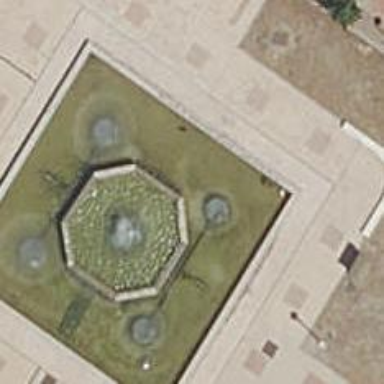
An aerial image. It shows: Fountain.